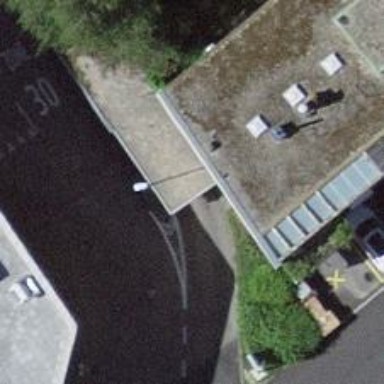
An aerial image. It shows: Parking area.